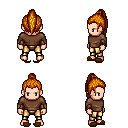
a pixel art fantasy rpg character, male body template, human, light skin, brown long-sleeve shirt, gold greaves, dark blonde long topknot hairstyle, leather bracers, brown slippers, four views (front, back, left, right), 2x2 character sprite sheet, small pixel art, hard edges, no anti-aliasing